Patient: sex M, age 69
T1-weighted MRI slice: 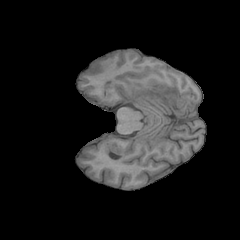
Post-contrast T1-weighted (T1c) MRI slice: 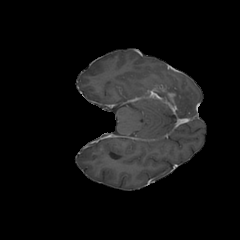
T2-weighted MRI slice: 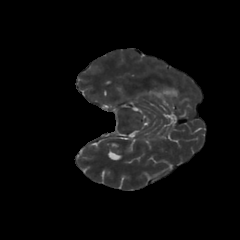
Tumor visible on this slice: yes
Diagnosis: Glioblastoma, IDH-wildtype
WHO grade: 4